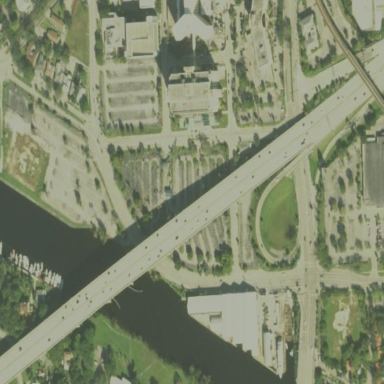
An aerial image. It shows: Man-made bridge.